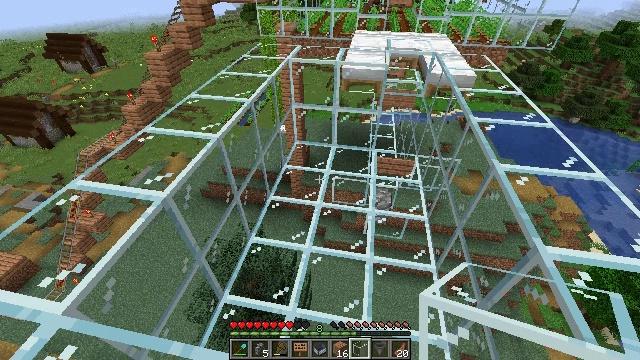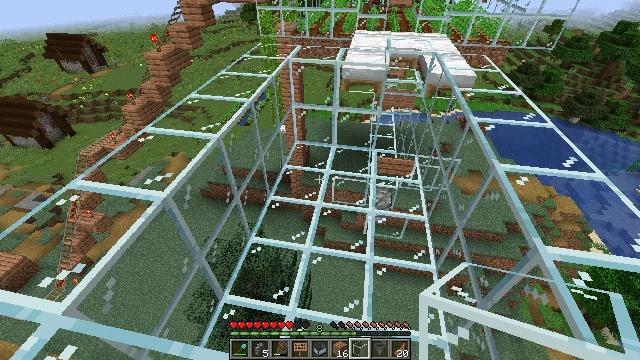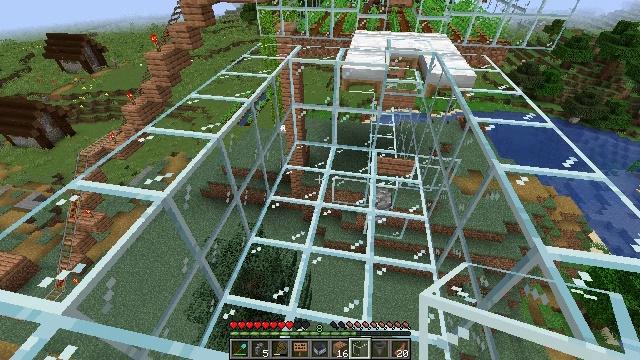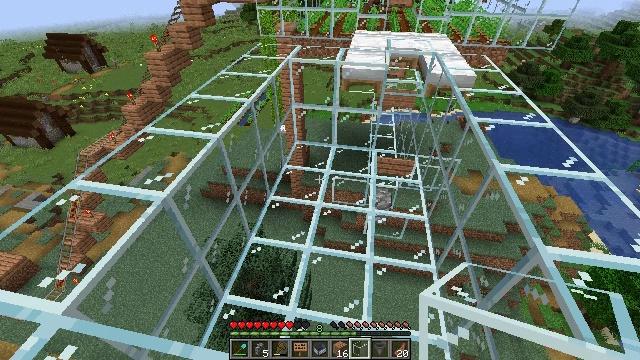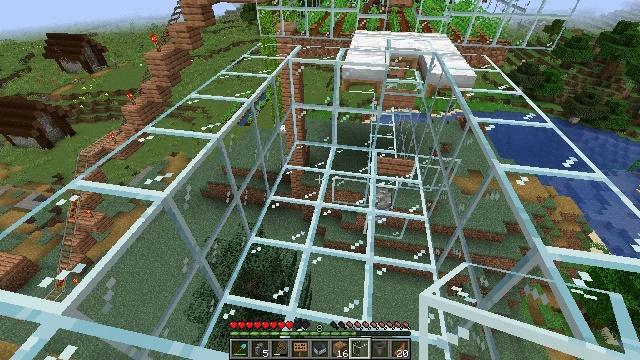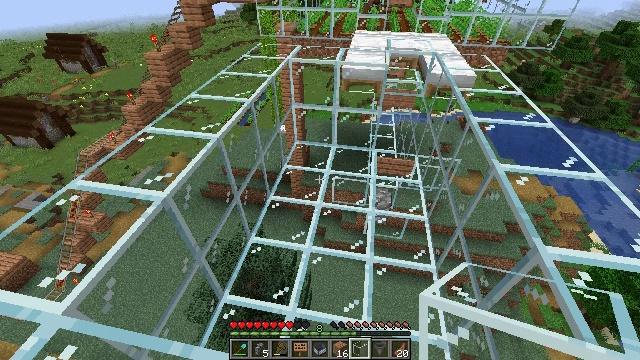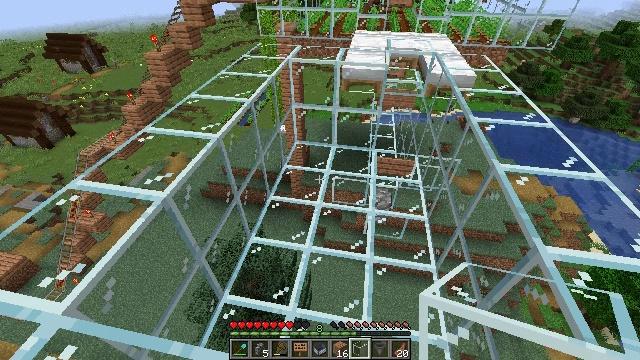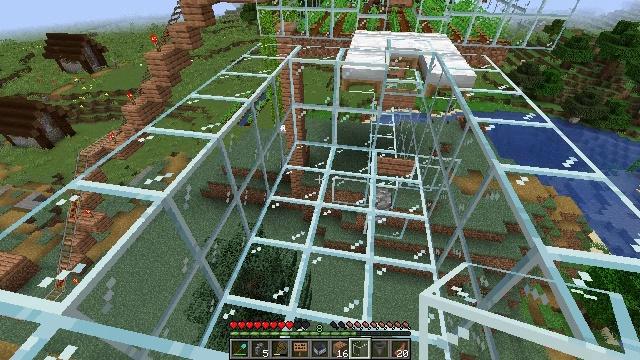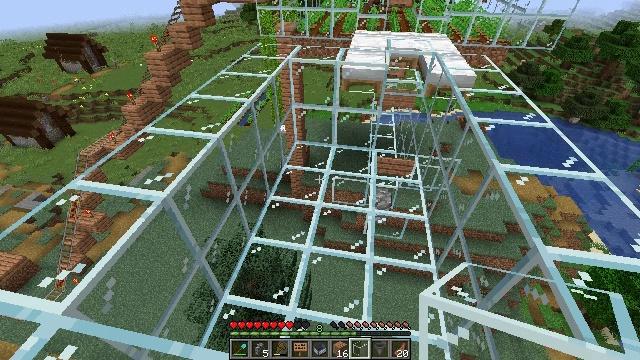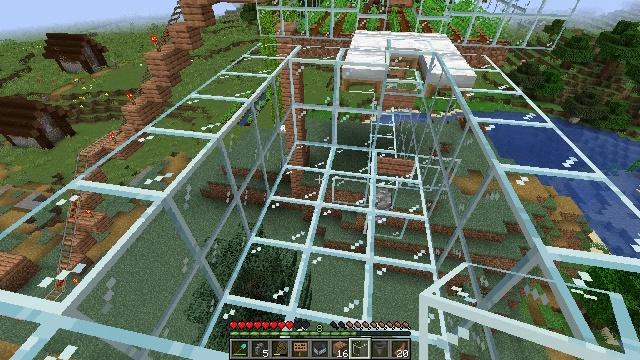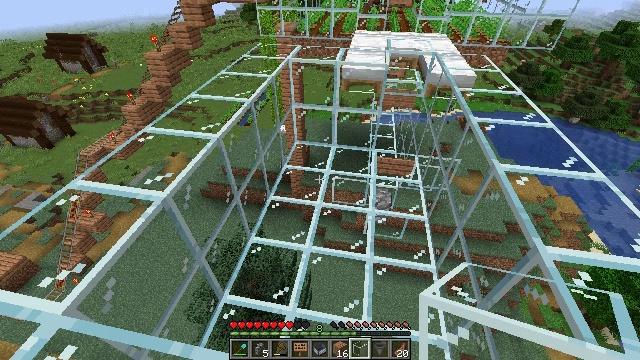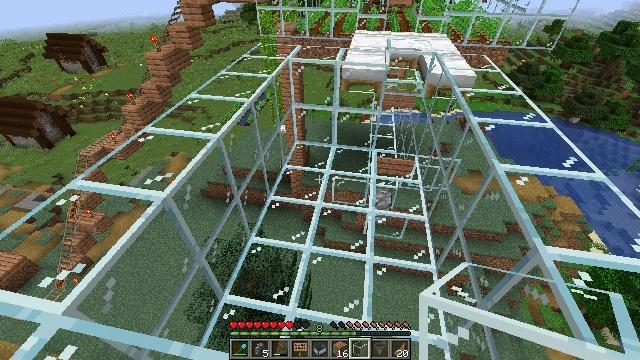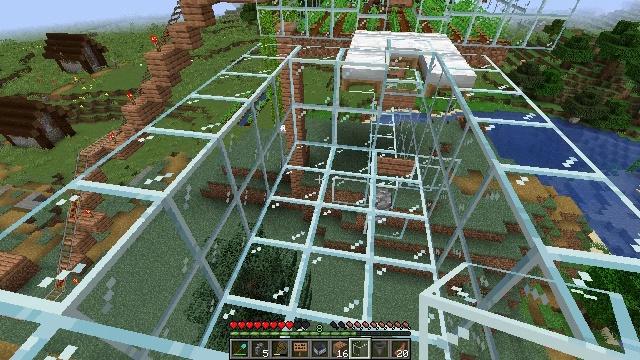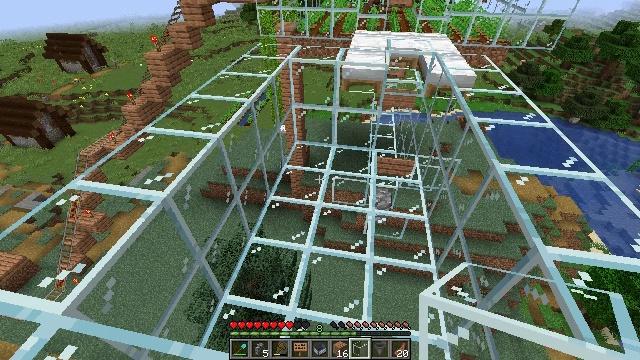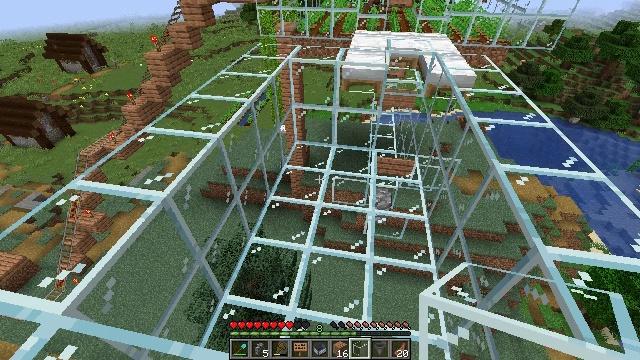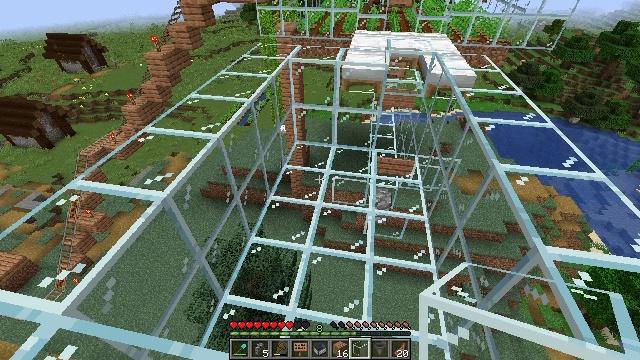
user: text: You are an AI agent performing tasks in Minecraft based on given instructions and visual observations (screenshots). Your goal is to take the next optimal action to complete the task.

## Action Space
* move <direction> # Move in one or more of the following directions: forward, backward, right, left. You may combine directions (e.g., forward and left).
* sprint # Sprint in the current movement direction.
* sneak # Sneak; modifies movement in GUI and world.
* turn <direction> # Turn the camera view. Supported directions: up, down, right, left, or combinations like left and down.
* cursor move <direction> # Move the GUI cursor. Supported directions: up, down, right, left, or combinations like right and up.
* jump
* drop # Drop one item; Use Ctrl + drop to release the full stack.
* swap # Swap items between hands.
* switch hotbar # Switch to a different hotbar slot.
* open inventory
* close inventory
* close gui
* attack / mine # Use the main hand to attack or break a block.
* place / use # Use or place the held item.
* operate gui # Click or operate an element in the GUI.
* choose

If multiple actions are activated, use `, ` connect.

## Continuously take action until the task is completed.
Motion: motion action
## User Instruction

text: Gather jungle planks for building.
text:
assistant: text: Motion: no_op
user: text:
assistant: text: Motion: no_op
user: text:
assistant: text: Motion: no_op
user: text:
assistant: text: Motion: no_op
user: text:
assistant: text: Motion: no_op
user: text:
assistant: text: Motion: no_op
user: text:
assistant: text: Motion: no_op
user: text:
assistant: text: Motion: no_op
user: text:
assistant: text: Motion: no_op
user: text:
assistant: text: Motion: no_op
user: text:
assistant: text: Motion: no_op
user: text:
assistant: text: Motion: no_op
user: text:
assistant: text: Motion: no_op
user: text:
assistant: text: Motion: no_op
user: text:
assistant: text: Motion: no_op
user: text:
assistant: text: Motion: no_op
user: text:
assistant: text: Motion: no_op
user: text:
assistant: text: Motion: no_op
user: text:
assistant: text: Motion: no_op
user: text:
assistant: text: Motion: no_op
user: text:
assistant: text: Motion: no_op
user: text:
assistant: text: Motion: no_op
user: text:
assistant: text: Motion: no_op
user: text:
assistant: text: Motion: no_op
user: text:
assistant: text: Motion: no_op
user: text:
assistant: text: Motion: no_op
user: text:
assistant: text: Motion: no_op
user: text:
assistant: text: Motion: no_op
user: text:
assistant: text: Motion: no_op
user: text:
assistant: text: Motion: no_op